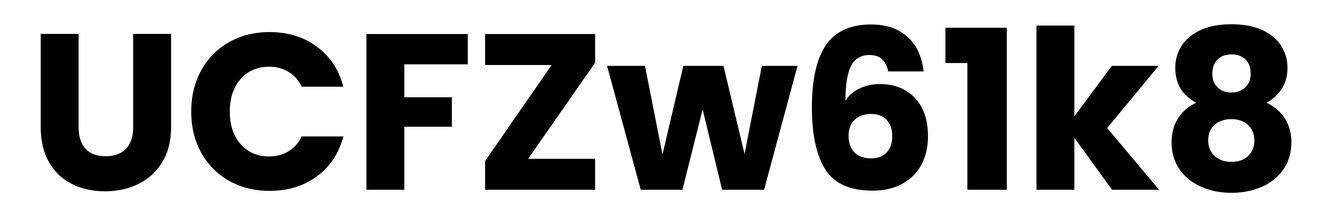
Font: Poppins-Bold